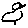
Label: bird